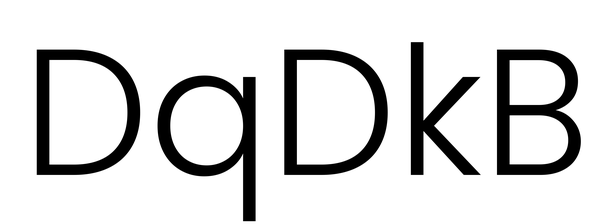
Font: Poppins-Light